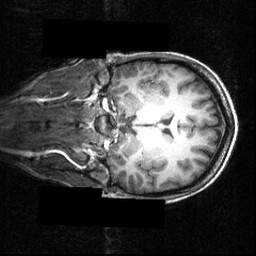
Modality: T1w
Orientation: coronal
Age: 20
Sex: female
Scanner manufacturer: siemens
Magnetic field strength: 3.951 T
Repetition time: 1.5 s
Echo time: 0.00335 s